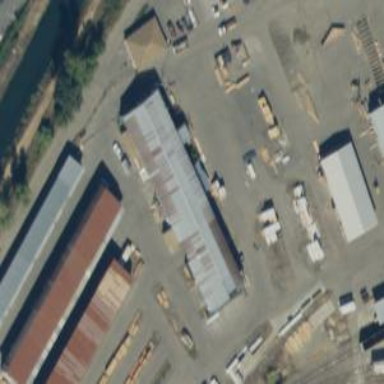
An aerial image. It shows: Industrial area designated for sawmill.